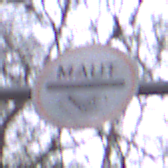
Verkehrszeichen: MautflichtigeStrecke
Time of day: MorningAfternoon
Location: Outdoor (Nature)
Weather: Overcast
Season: Autumn
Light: Natural